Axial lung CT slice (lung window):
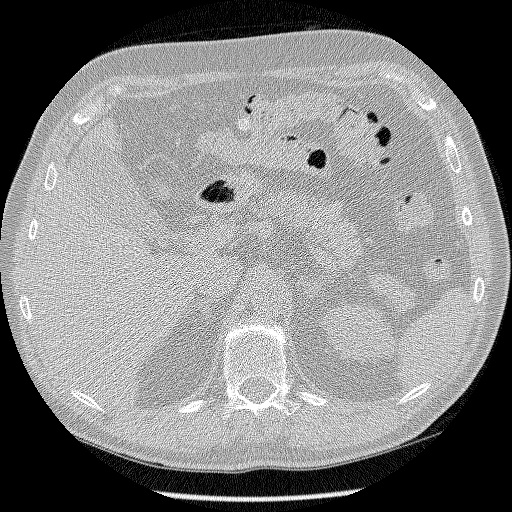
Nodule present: no